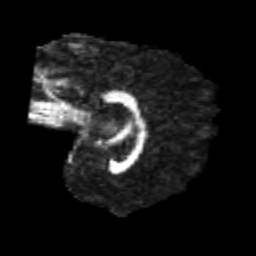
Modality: FA
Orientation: sagittal
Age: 22
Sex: male
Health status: healthy
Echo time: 0.074 s